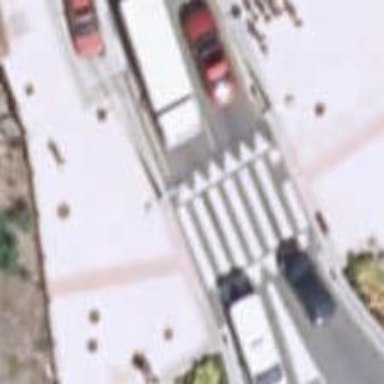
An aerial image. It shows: Marked footway crossing with visible markings.